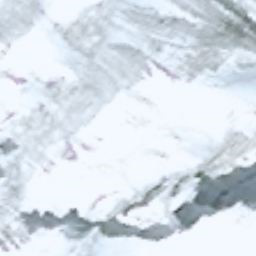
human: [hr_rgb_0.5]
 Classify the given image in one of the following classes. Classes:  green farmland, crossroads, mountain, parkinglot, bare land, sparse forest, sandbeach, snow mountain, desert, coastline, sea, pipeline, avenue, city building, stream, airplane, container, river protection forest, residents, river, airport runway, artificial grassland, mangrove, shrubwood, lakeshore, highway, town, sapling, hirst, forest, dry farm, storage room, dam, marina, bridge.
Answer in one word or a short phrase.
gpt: snow mountain